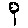
Label: flower